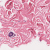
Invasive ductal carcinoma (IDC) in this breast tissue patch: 0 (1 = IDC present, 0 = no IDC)